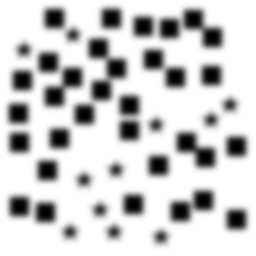
Squares: 33
Triangles: 0
Stars: 11
Total shapes: 44